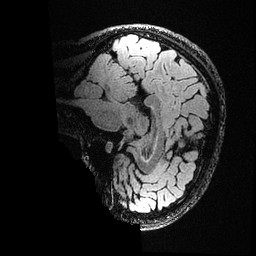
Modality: FLAIR
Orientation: sagittal
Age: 32
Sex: female
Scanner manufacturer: ge
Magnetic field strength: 3 T
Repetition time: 4.802 s
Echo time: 0.1157 s